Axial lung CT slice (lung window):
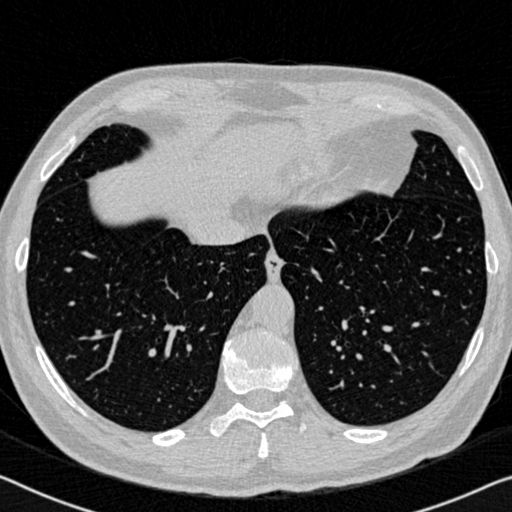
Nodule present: no